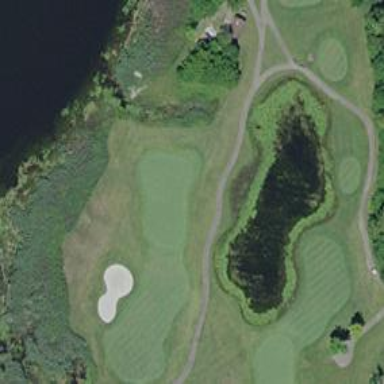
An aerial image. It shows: Area of rough grass used for golf.